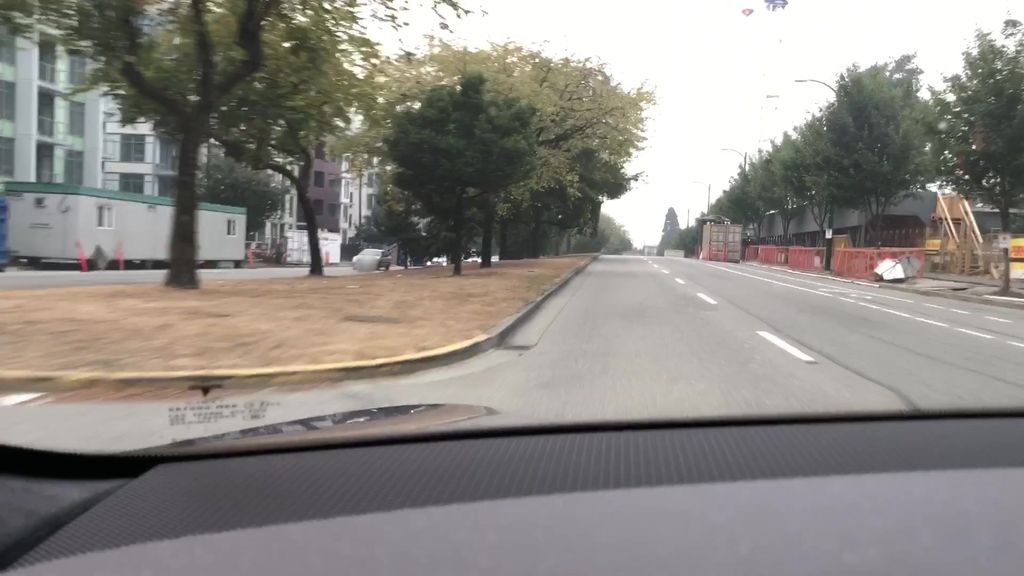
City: vancouver